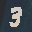
Label: 3